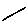
Label: line